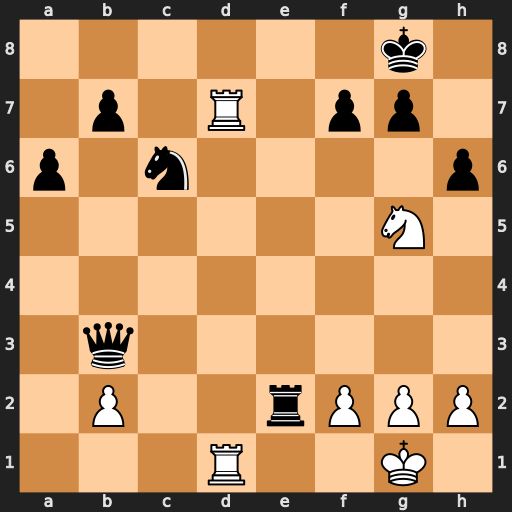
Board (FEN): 6k1/1p1R1pp1/p1n4p/6N1/8/1q6/1P2rPPP/3R2K1
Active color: w
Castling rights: -
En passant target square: -
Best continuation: Rd8+ Nxd8 Rxd8+ Re8 Rxe8#